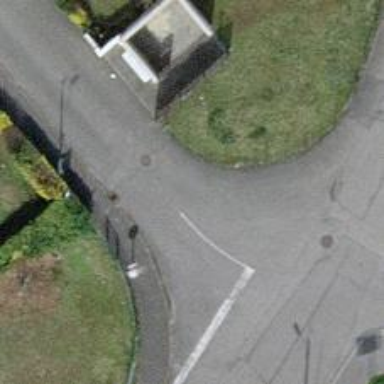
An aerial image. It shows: Residential road with asphalt surface and sidewalk on the left.